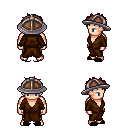
a pixel art fantasy rpg character, male body template, human, light skin, brown robe, gold greaves, brunette bedhead hairstyle, chain helm, black slippers, four views (front, back, left, right), 2x2 character sprite sheet, small pixel art, hard edges, no anti-aliasing